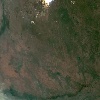
Label: land